Question: i want place an image to extreme right in my list and as per
<URL>
I am trying to do
'''
<ImageView
android:id="@+id/list_now_playing"
android:layout_width="wrap_content"
android:layout_height="wrap_content"
android:gravity="end"
>
</ImageView>
'''
but i am getting above error.
please suggest solution
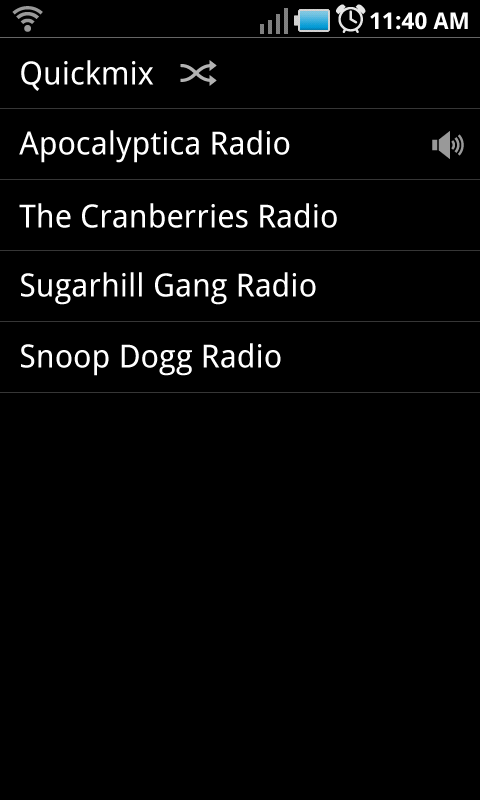
Answer: That attribute value 'end' is available in Android 4.0 (ICS) not below that.
'fill_parent'
then another way to move it to extreme right take 'RelativeLayout' as parent for and in 'ImageView' set 'android:layout_alignParentRight="true"' and 'android:layout_centerVertical="true"'